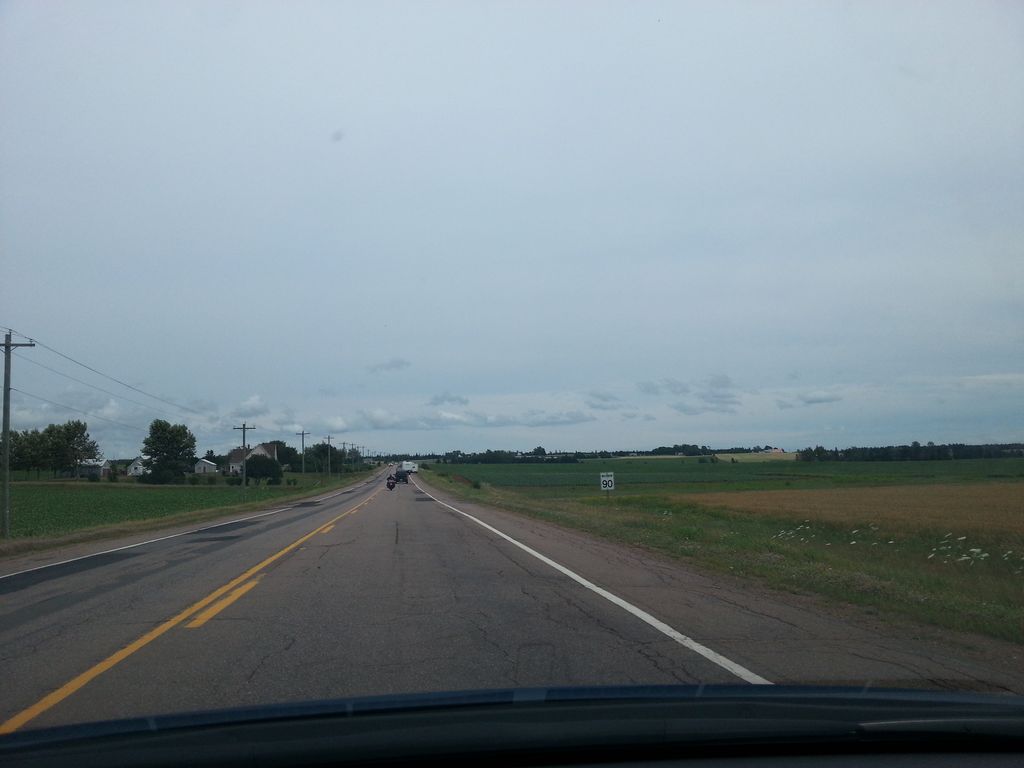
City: charlottetown